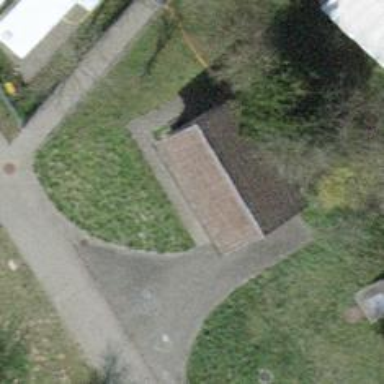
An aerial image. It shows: Bench.